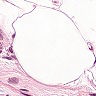
Metastatic tissue present: no